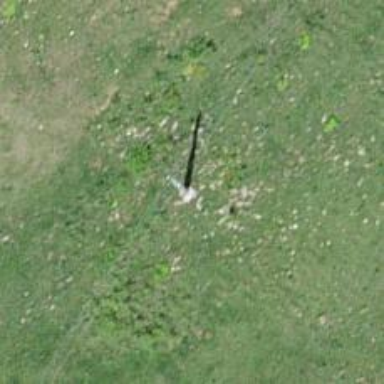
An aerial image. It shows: Concrete power pole.